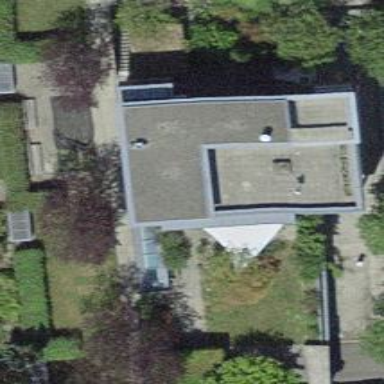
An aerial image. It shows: Residential building.